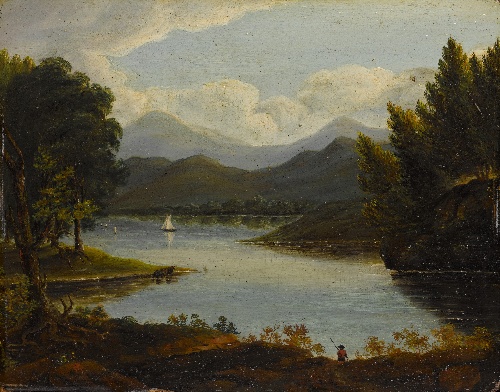
Title: Hudson River Scene
Artist: French or American Artist (possibly Victor de Grailly, Paris, 1804–1889)
Date: 1830–50
Object type: Painting
Classification: Paintings
Medium: Oil on wood
Culture: American
Dimensions: 10 x 12 in. (25.4 x 30.5 cm)
Department: Robert Lehman Collection
Credit line: Robert Lehman Collection, 1975
Accession year: 1975
Repository: Metropolitan Museum of Art, New York, NY
Tags: Rivers|Landscapes